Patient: sex M, age 32
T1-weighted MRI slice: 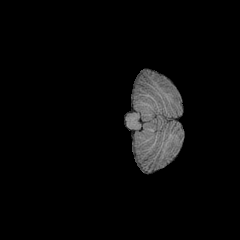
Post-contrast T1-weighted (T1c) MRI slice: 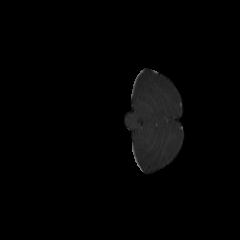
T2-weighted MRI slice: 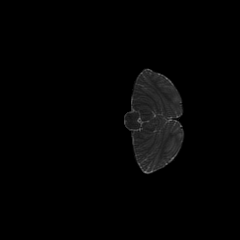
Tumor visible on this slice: no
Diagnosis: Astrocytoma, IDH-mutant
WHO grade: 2